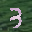
Label: 3